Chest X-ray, AP view. Patient: 60 years old, sex M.
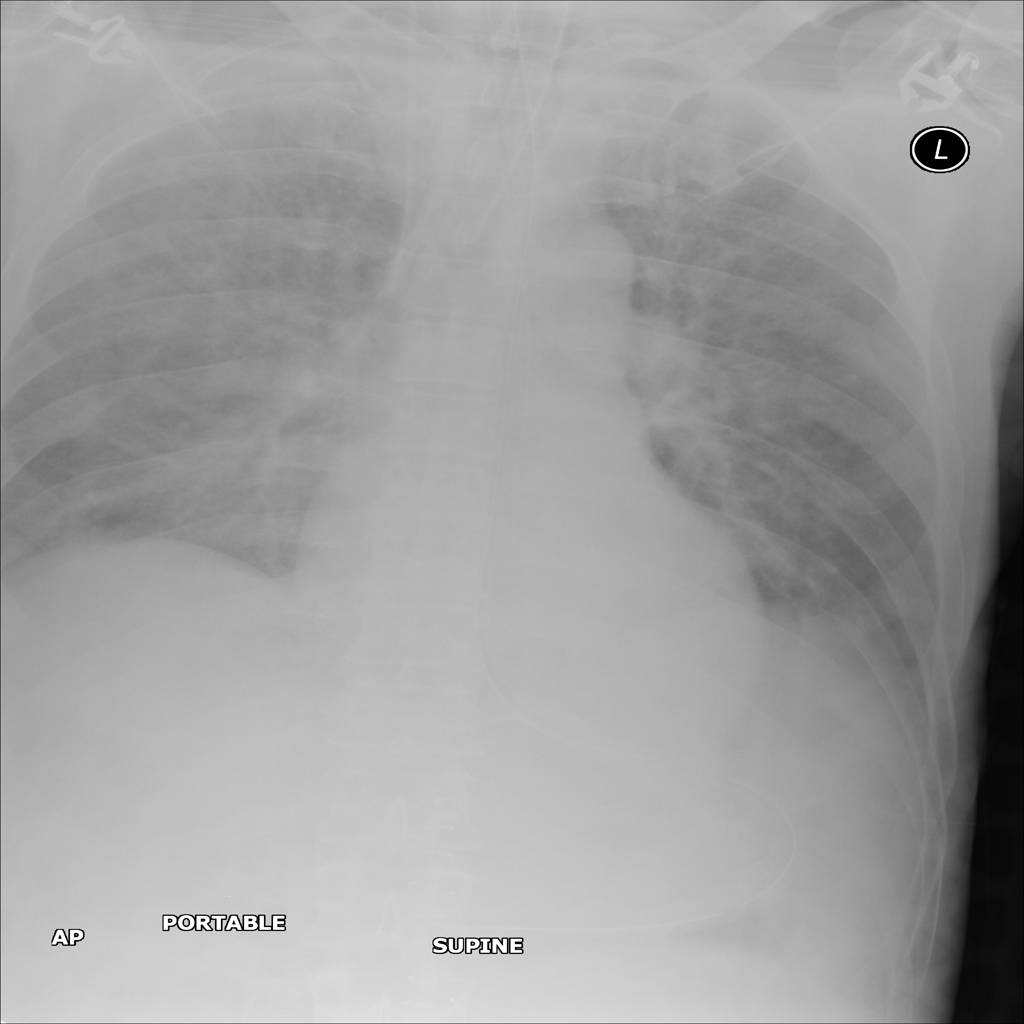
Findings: Atelectasis, Effusion, Infiltration